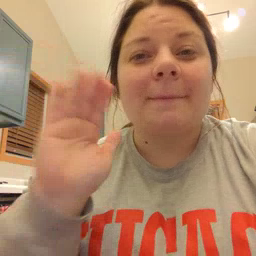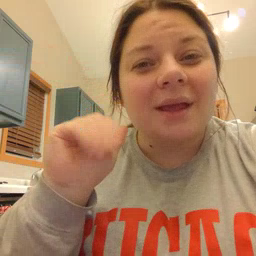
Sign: bye